Твёрдый железный куб объёмом $10^{-3}~м^3$ прикреплён к одному из концов шнура, к другому концу которого прикреплён лёгкое пластиковое ведро с водой. Шнур, имеющий пренебрежимо малую массу, проходит через блок и железный куб оказывается полностью погружённым в воду как показано на рисунке. Оказалось, что система находится в равновесии.
Сколько литров воды в ведре?
Что будет происходить, если начать подливать воду в ведро?
Что произойдёт, если какая-то часть воды испарится?
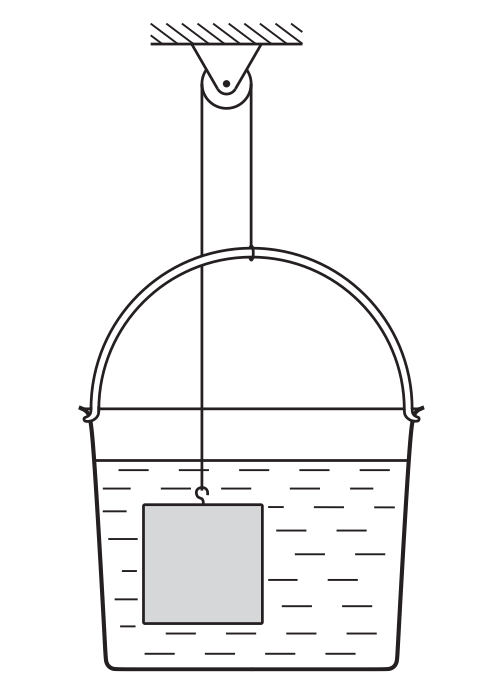
Ответ: $5.8~л$
Ответ: Ведро будет опускаться, а куб подниматься, в некоторый момент равновесие испортится.
Ответ: Куб будет подниматься, а ведро опускаться, равновесие не испортится.
Темы:
T, Механика, Статика, Сила Архимеда, 200 задач